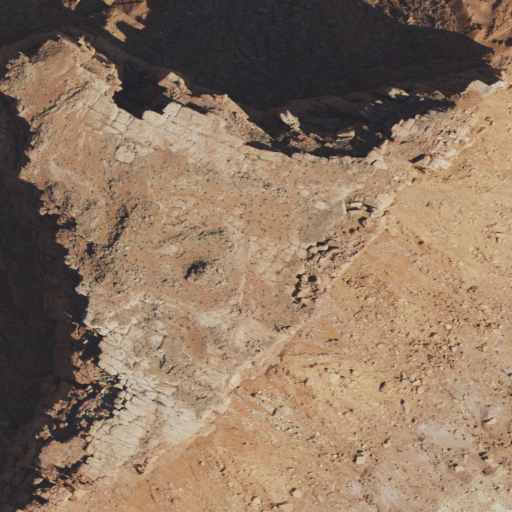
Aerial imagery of mountain in Utah named Buttes of the Cross containing shrub, barren land, and evergreen forest